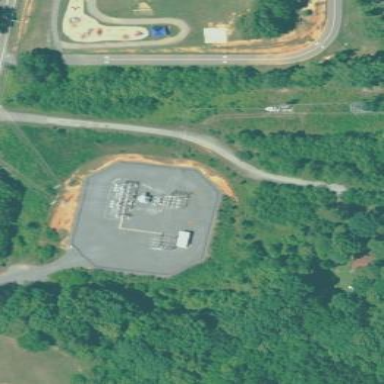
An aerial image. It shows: Distribution power substation secured by fence.